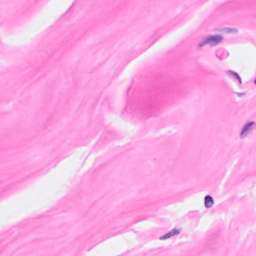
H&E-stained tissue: Breast